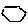
Label: hexagon